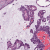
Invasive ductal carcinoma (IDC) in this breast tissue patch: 1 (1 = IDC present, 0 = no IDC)